Aerial crown-view tile of a tropical tree (Barro Colorado Island, Panama), acquired 20240813:
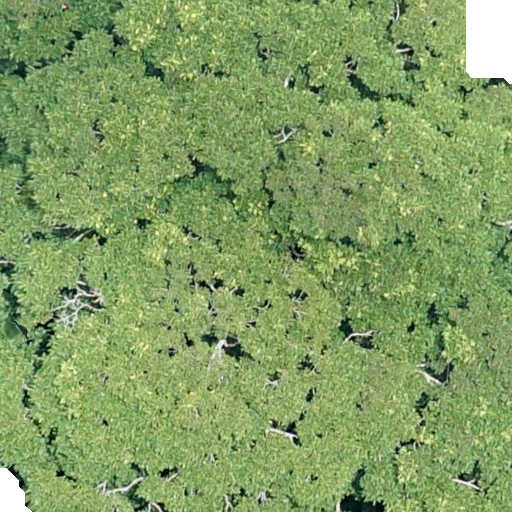
Species: Dipteryx oleifera
GBIF accepted scientific name: Dipteryx oleifera
Crown area: 648.058 m²